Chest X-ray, PA view. Patient: 54 years old, sex F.
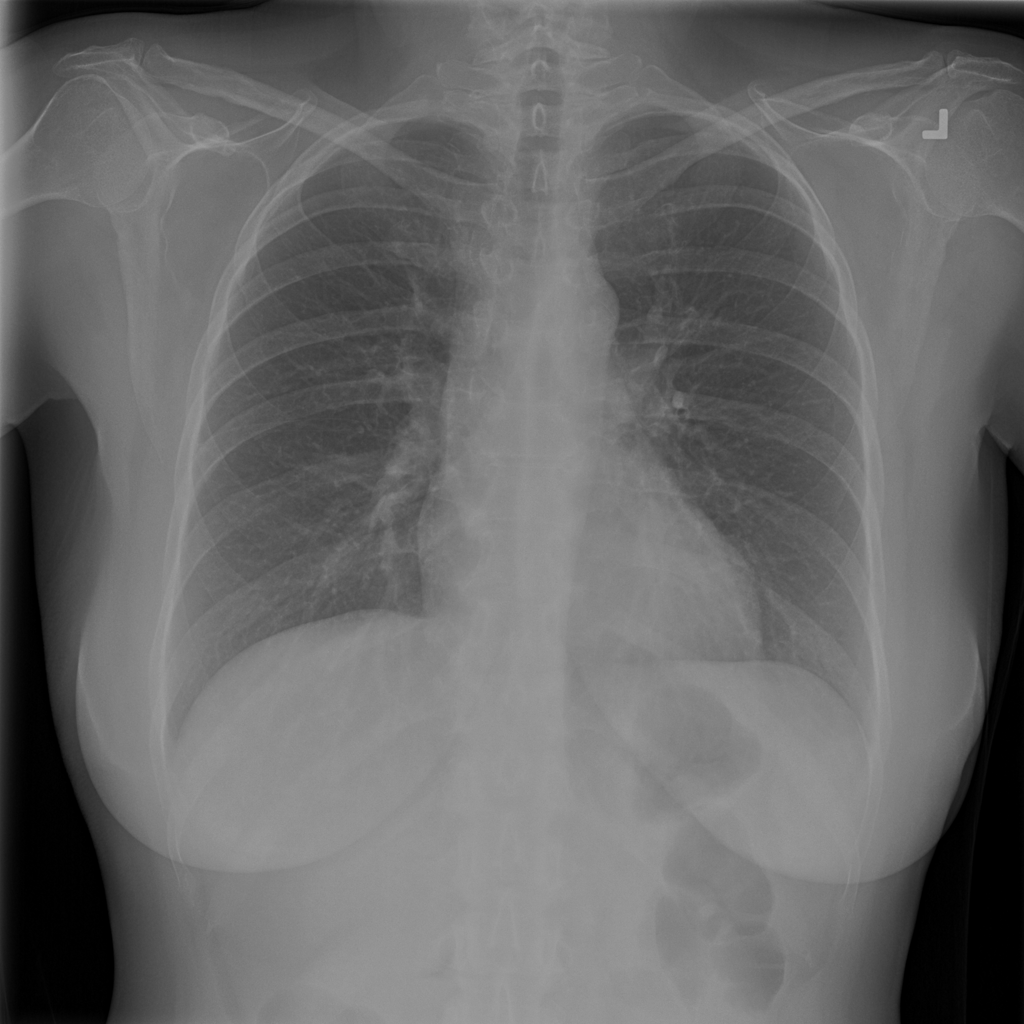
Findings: No Finding